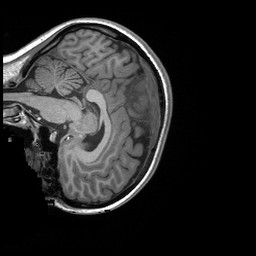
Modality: T1w
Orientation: sagittal
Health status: ill
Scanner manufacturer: siemens
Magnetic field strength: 3 T
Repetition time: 2.3 s
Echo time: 0.00243 s